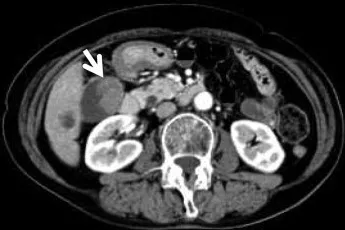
Contrast abdominal CT showed an early enhanced mass in the gallbladder (arrow) and the enhancement persisted on the equilibrium phase, suggesting gallbladder cancer. (a) Early phase.
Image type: radiology (ct)